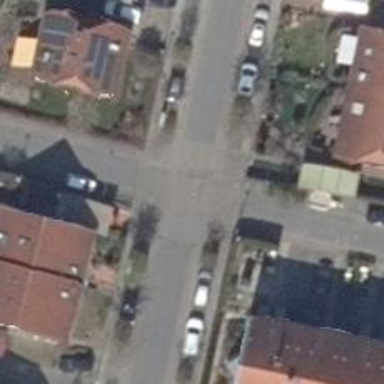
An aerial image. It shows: Residential road with sidewalks on both sides.